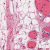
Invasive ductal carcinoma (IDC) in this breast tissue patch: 0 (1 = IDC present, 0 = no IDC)